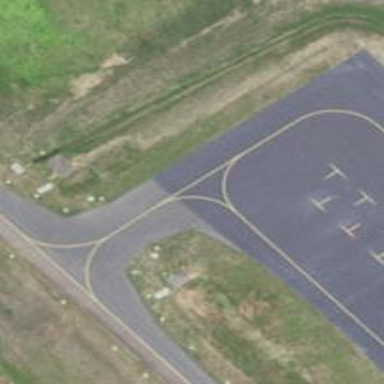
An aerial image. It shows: View of taxiway at the airport.